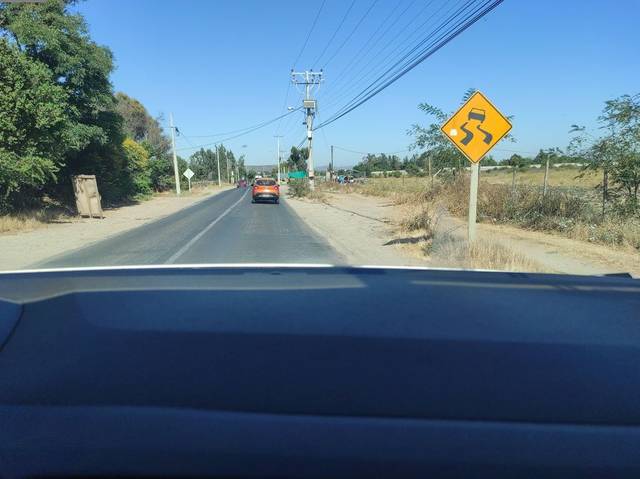
Region: Chile
Coordinates: -33.006, -71.244